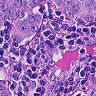
Metastatic tissue present: yes